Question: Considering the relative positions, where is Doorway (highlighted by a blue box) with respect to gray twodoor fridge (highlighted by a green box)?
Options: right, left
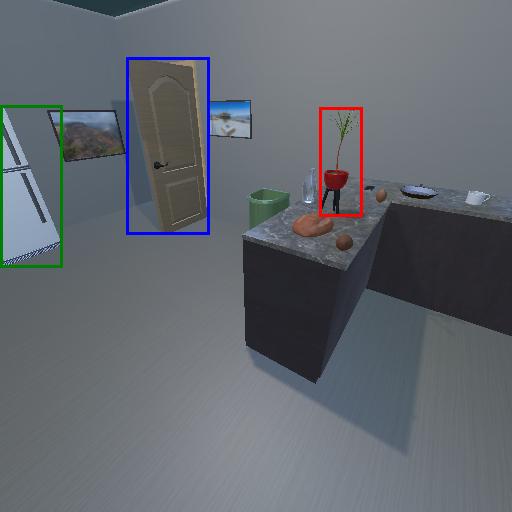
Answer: right